Brain MRI, t1w sequence, axial 2D slice.
Patient: age 43, sex M, weight 95 kg, height 1.95 m
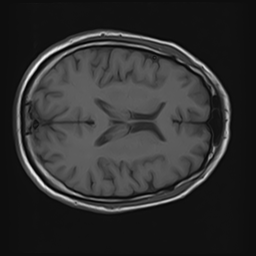